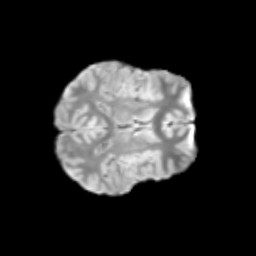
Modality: T2w
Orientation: axial
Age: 13
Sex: male
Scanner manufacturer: siemens
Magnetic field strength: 3 T
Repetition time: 3.8 s
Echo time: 0.07 s